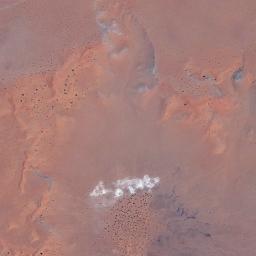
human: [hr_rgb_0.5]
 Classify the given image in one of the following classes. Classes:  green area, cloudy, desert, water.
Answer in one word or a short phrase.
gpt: desert